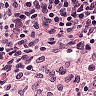
Metastatic tissue present: no